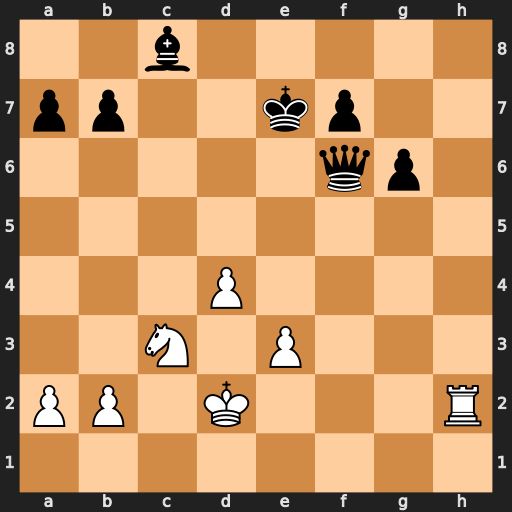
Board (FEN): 2b5/pp2kp2/5qp1/8/3P4/2N1P3/PP1K3R/8
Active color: w
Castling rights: -
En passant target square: -
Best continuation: Nd5+ Ke6 Nxf6